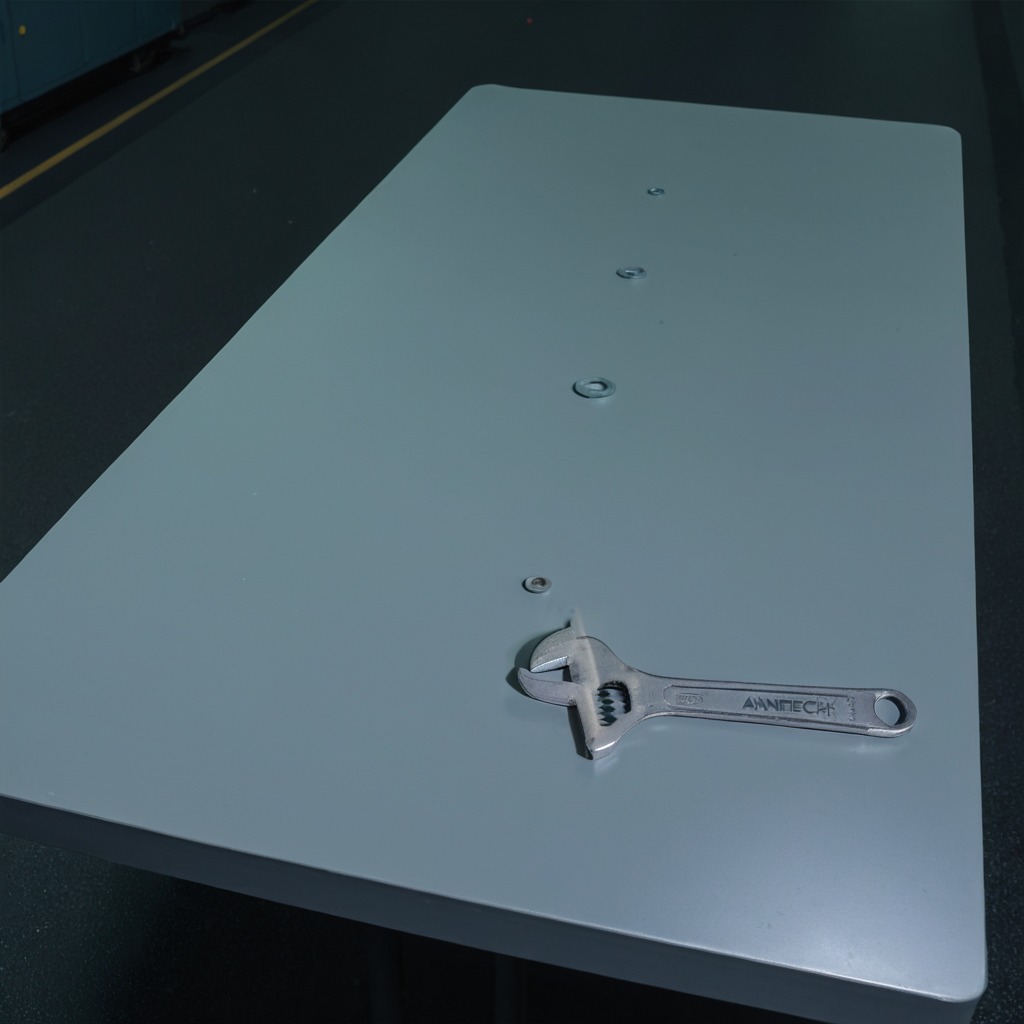
A wrench lying on a clean empty table in a railway signal maintenance room lit by harsh overhead fluorescents photorealistic surface textures crisp shadows high dynamic range